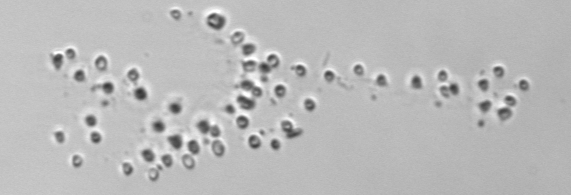
Label: Parvicorbicula_socialis